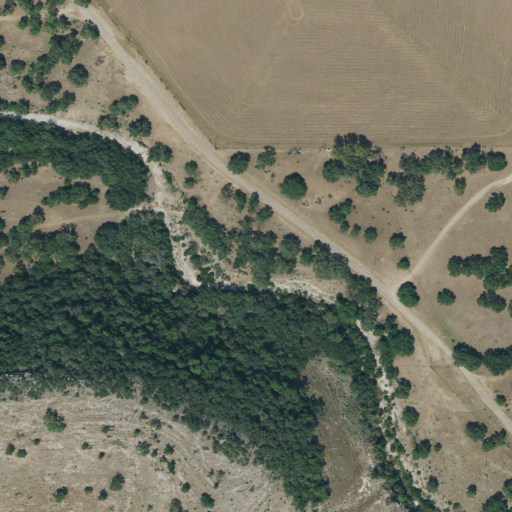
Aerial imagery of valley in Texas named Water Hollow containing shrub, evergreen forest, and cultivated crops